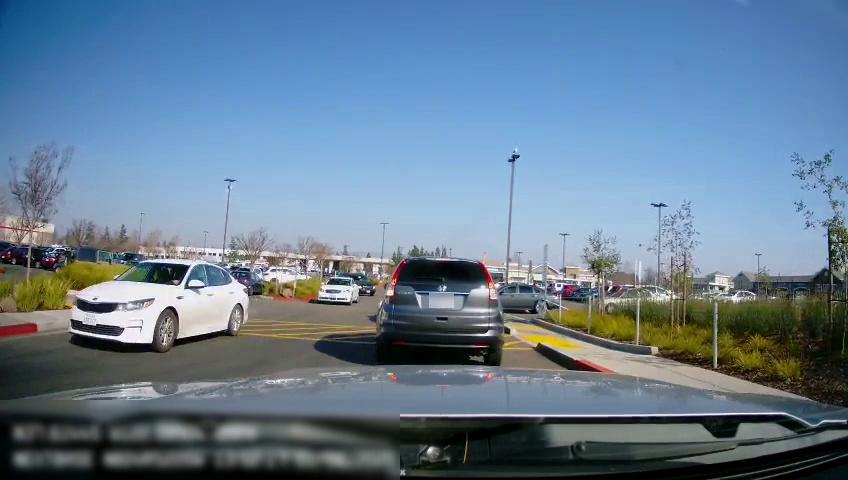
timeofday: Day
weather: Sunny
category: Drivable Space
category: Vehicles | SUV
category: Vehicles | Car
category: Vehicles | Car
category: Vehicles | SUV
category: Vehicles | Car